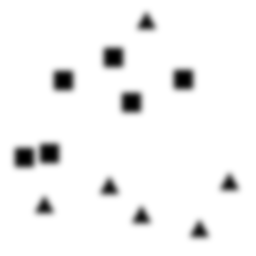
Squares: 6
Triangles: 6
Stars: 0
Total shapes: 12